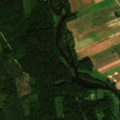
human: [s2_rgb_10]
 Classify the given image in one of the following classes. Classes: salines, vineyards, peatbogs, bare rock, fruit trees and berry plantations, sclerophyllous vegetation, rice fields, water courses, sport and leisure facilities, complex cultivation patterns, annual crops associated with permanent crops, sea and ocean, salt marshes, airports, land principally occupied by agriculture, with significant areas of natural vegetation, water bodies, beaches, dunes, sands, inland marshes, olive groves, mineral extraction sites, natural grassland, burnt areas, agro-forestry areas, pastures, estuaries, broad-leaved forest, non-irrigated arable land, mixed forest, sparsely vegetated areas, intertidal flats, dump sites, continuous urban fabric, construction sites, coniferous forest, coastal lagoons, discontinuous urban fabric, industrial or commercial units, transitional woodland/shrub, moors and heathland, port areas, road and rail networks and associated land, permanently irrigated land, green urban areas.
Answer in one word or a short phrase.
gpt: non-irrigated arable land, land principally occupied by agriculture, with significant areas of natural vegetation, coniferous forest, mixed forest, transitional woodland/shrub, water bodies